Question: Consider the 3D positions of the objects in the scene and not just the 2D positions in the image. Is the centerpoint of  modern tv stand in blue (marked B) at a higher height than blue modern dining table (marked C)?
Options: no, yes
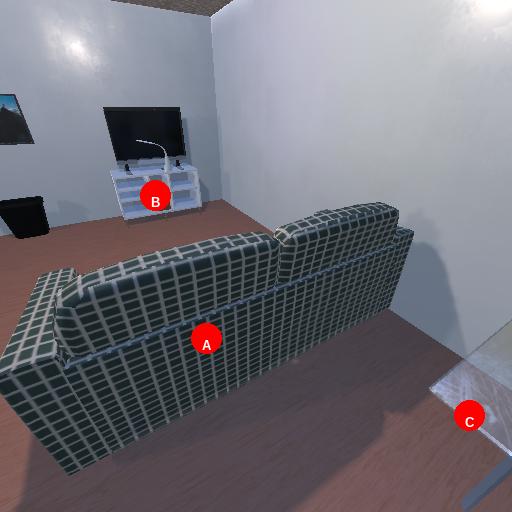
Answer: no